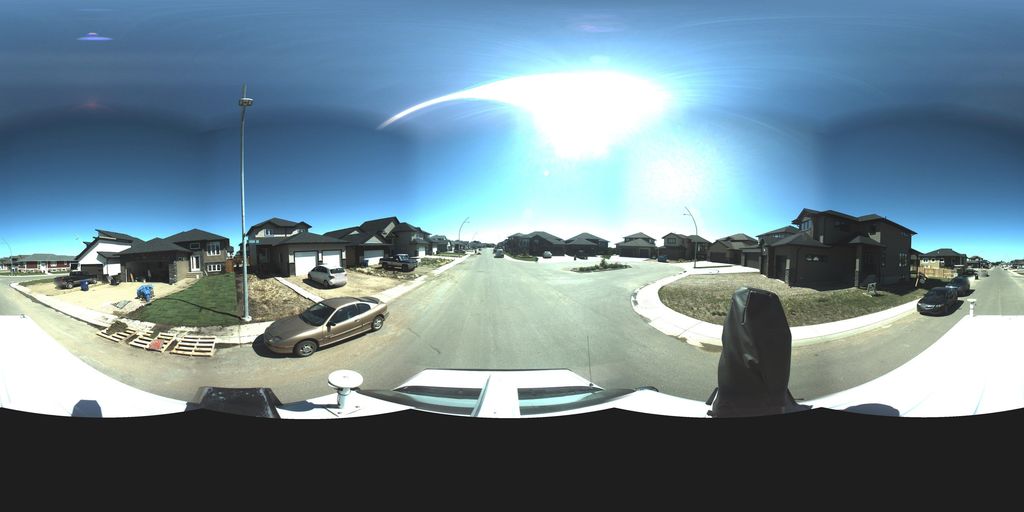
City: saskatoon